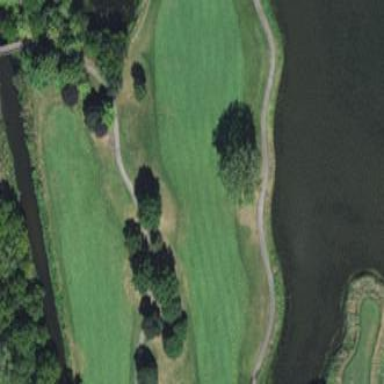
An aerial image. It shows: Well-maintained grassy area designated as golf fairway for the sport of golf. The grass is neatly mown.